Aerial crown-view tile of a tropical tree (Barro Colorado Island, Panama), acquired 20250217:
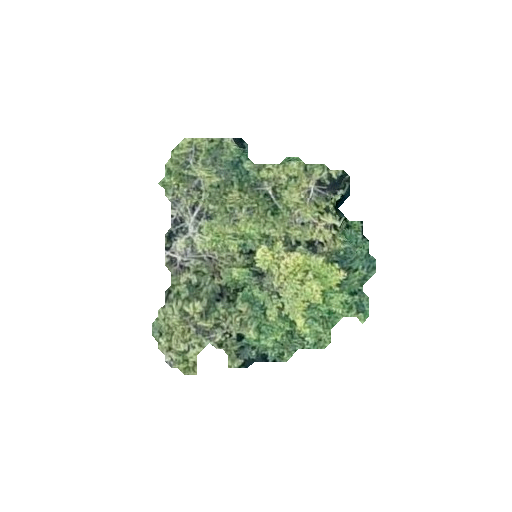
Species: Quararibea stenophylla
GBIF accepted scientific name: Quararibea stenophylla
Crown area: 56.486 m²